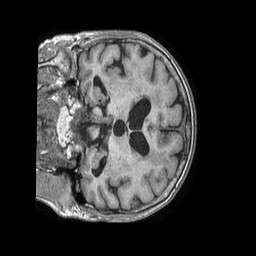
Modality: T1w
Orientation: coronal
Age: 76
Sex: female
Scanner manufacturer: philips
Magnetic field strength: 1.5 T
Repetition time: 0.007825 s
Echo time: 0.003574 s